Chest X-ray:
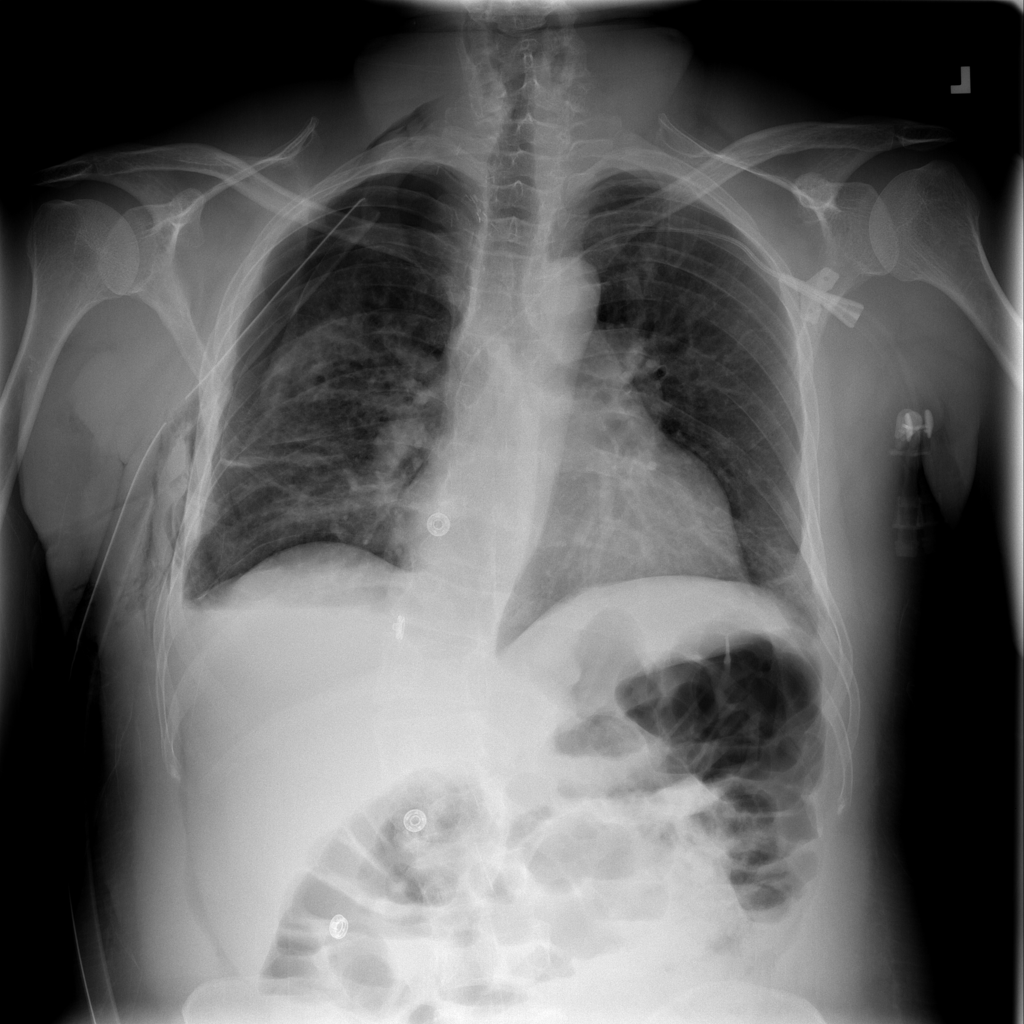
Findings: Pneumothorax, Consolidation, Effusion, Pleural Thickening
No abnormal finding: no